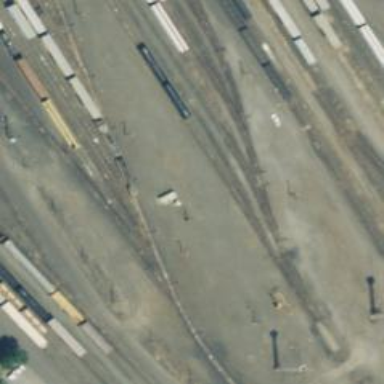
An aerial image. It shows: Railway yard used for servicing trains.